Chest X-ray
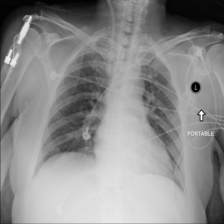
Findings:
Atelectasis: negative
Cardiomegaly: negative
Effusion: negative
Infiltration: negative
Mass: negative
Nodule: negative
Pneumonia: negative
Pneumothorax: negative
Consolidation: negative
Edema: negative
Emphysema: negative
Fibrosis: negative
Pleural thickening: negative
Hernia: negative